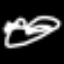
Label: squiggle